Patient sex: M
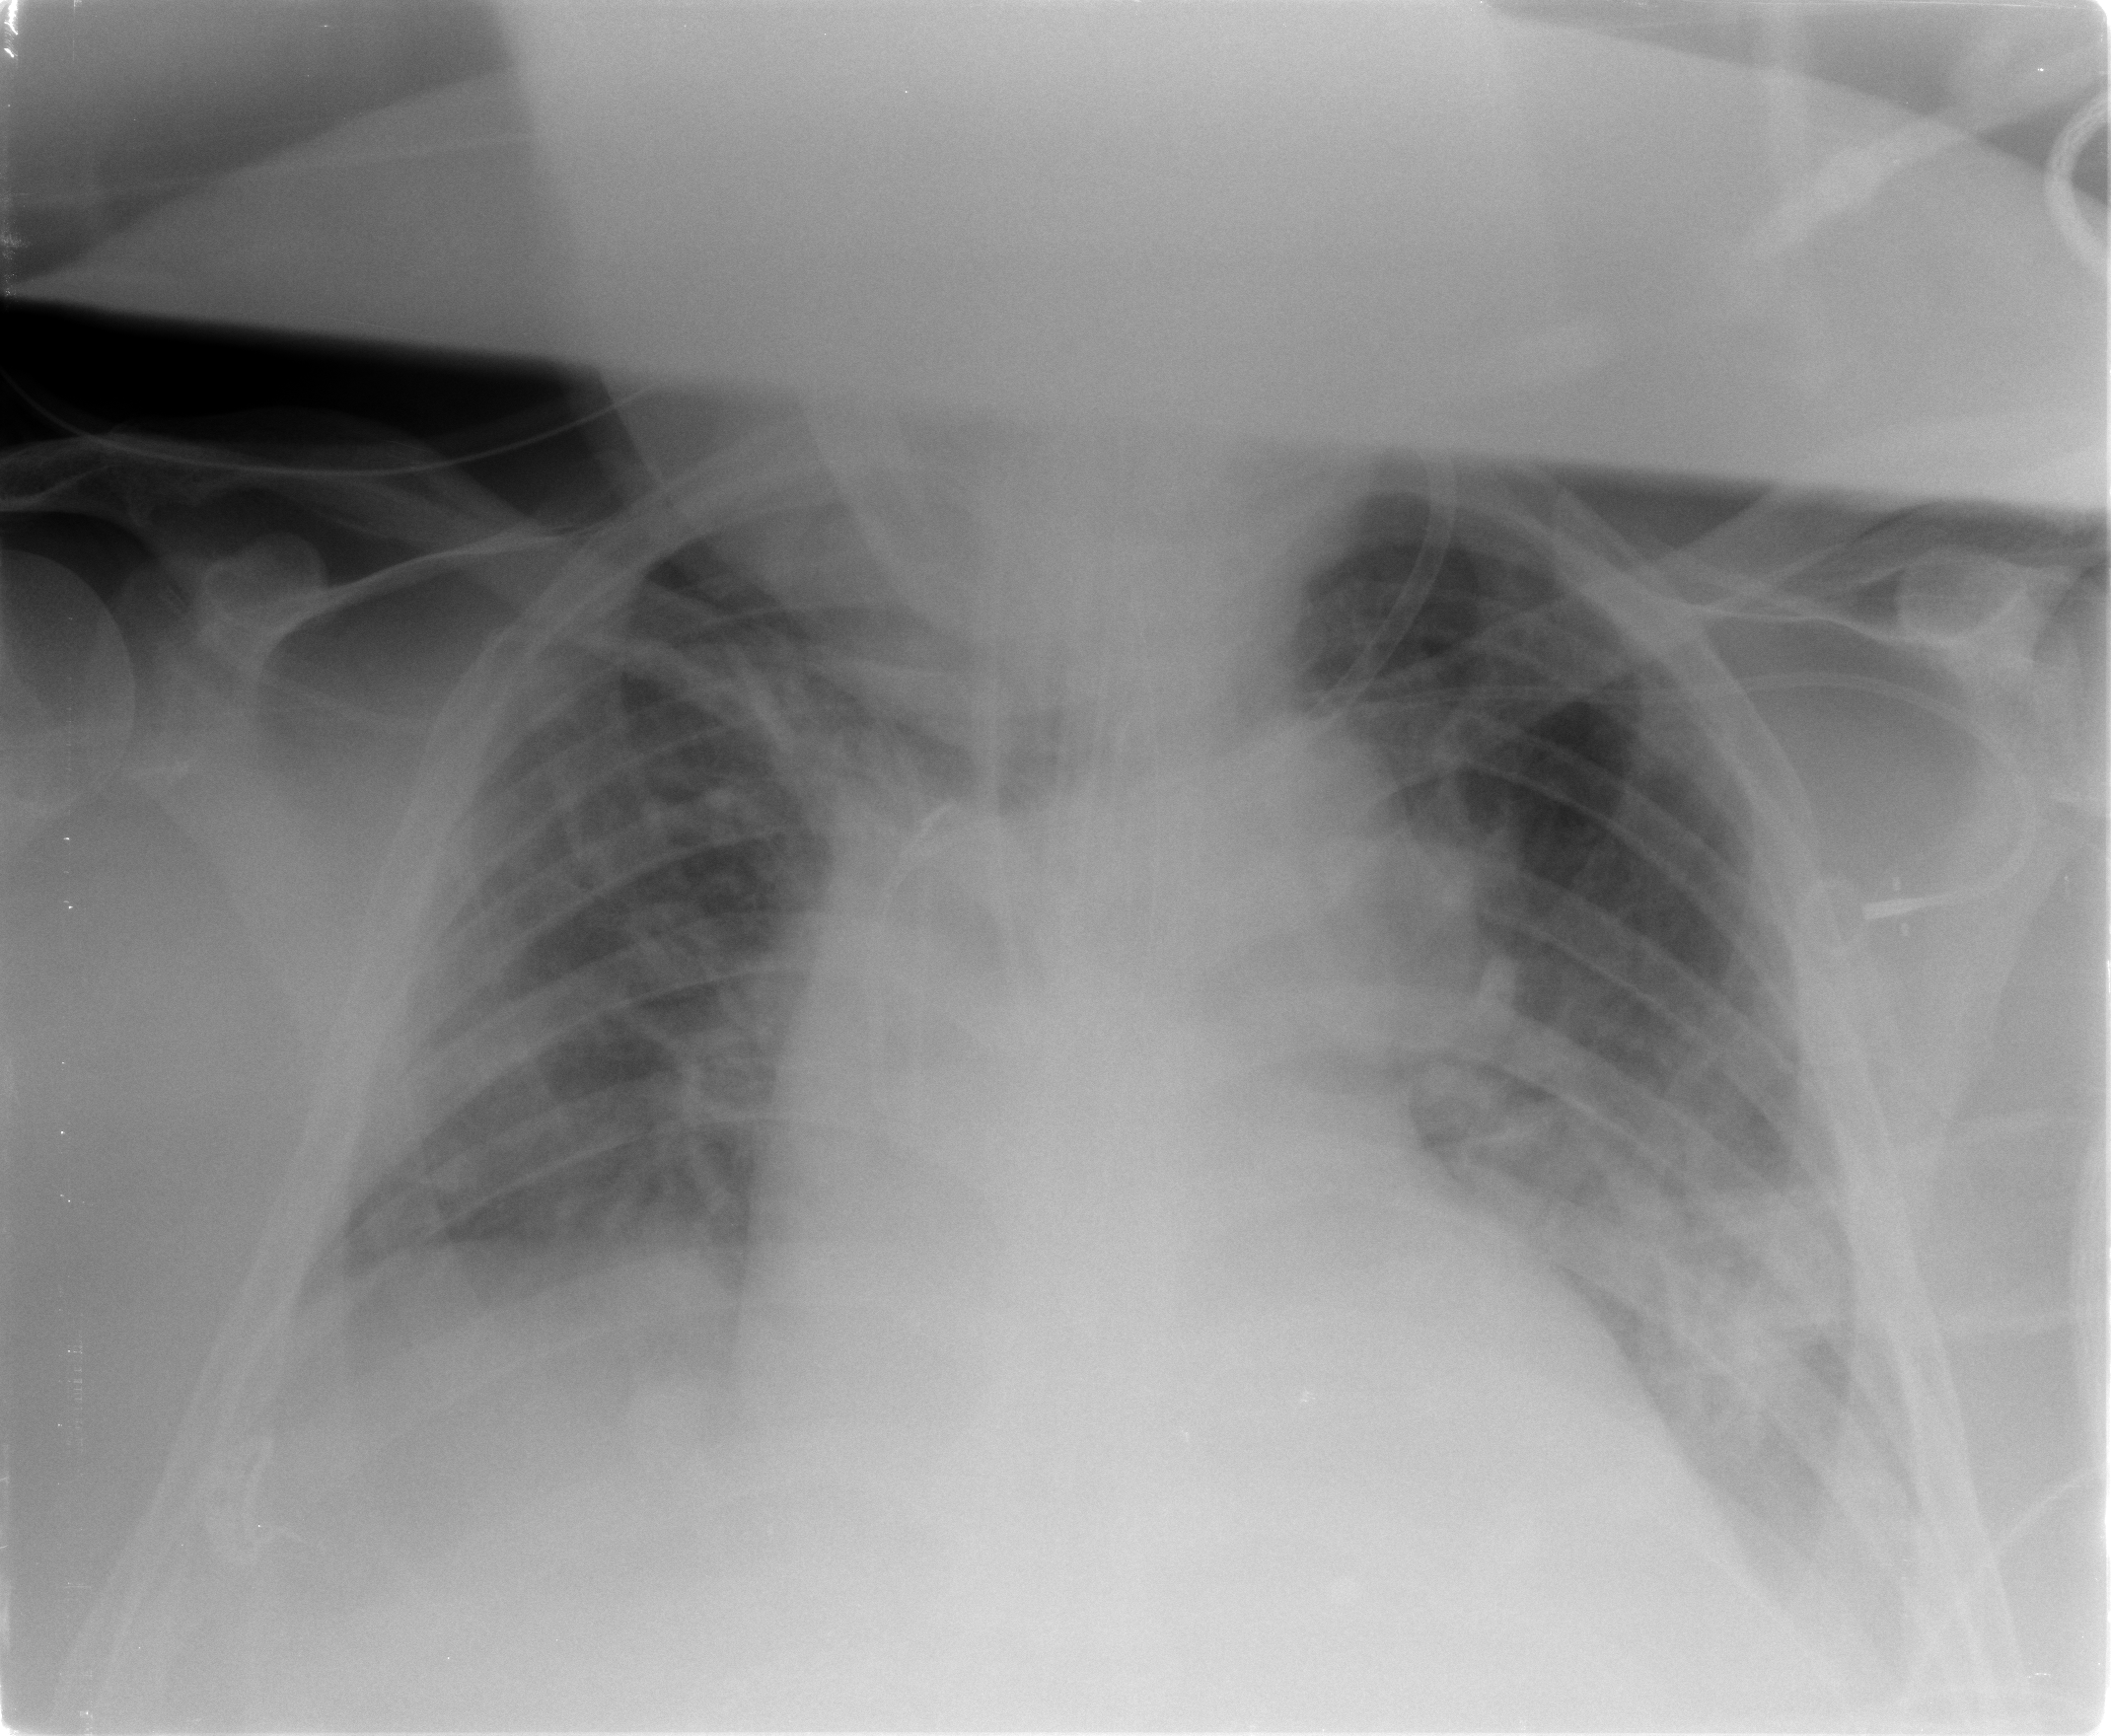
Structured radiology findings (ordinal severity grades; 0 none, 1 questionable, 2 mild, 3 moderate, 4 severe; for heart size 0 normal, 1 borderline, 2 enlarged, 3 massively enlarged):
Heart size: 2
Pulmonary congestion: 2
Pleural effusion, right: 0
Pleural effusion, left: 2
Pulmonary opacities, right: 2
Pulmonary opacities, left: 2
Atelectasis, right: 2
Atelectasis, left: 2